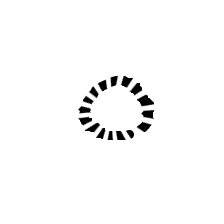
Shape: circle